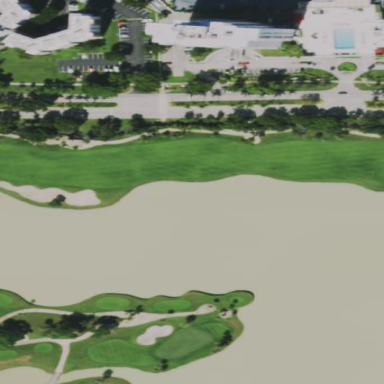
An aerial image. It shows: Golf fairway surrounded by grass.